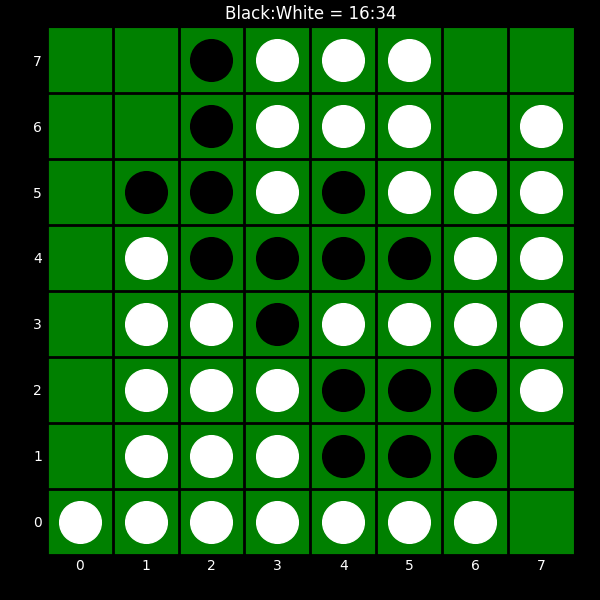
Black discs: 16
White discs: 34